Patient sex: F
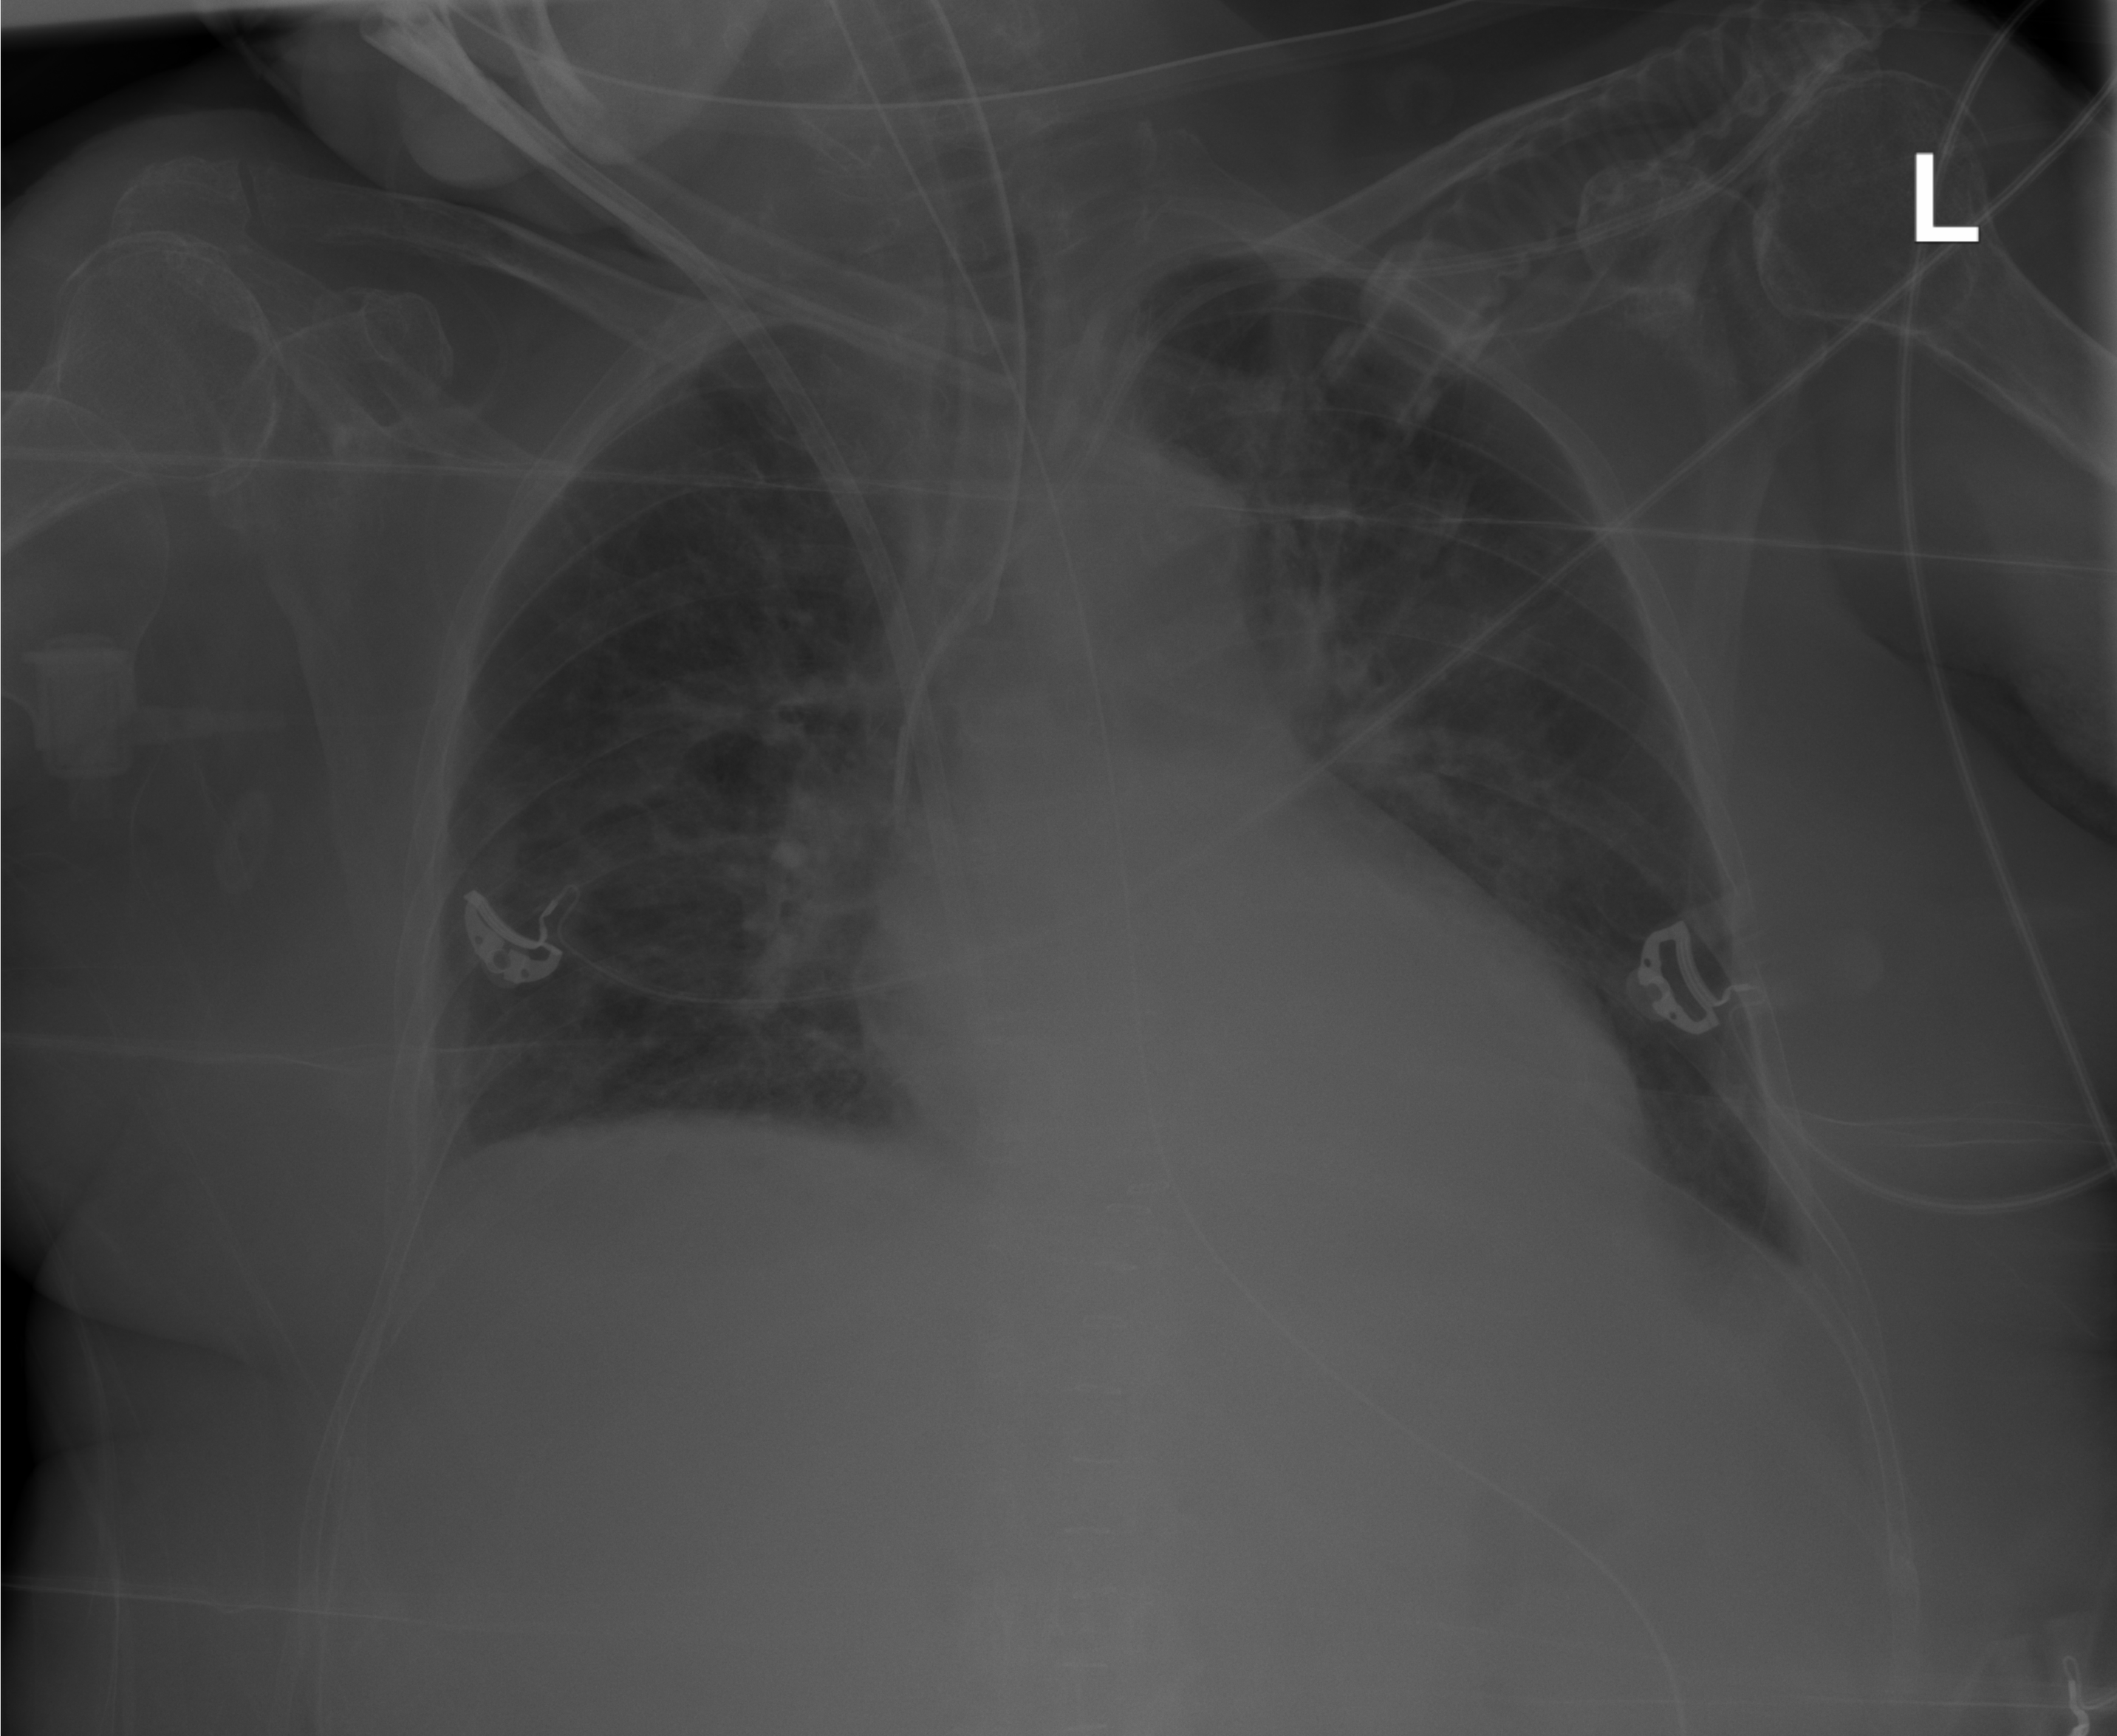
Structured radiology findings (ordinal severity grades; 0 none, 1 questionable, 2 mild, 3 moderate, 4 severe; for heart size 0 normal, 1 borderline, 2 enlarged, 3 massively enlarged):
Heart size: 1
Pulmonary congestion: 0
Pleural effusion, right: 0
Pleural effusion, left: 0
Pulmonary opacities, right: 2
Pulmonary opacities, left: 2
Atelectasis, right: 1
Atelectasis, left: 1